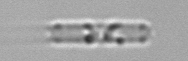
Label: Cerataulina_pelagica